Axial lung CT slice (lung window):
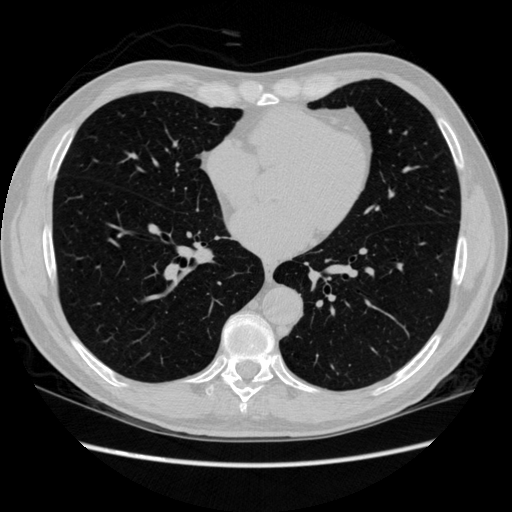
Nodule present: no